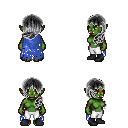
a pixel art fantasy rpg character, female body template, orc, green skin, blue tattered cape, white pants, gray left-swept hairstyle, black shoes, four views (front, back, left, right), 2x2 character sprite sheet, small pixel art, hard edges, no anti-aliasing